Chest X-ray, AP view. Patient: 40 years old, sex F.
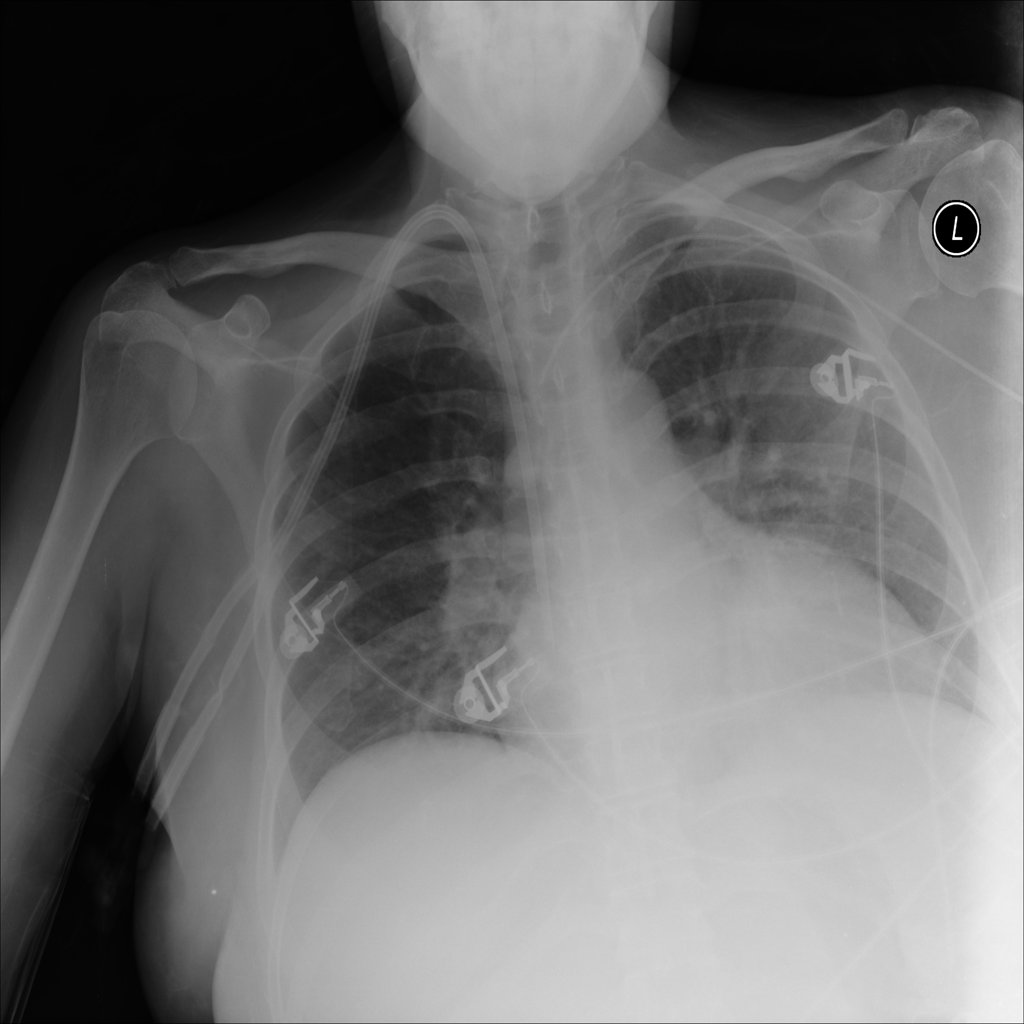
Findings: No Finding